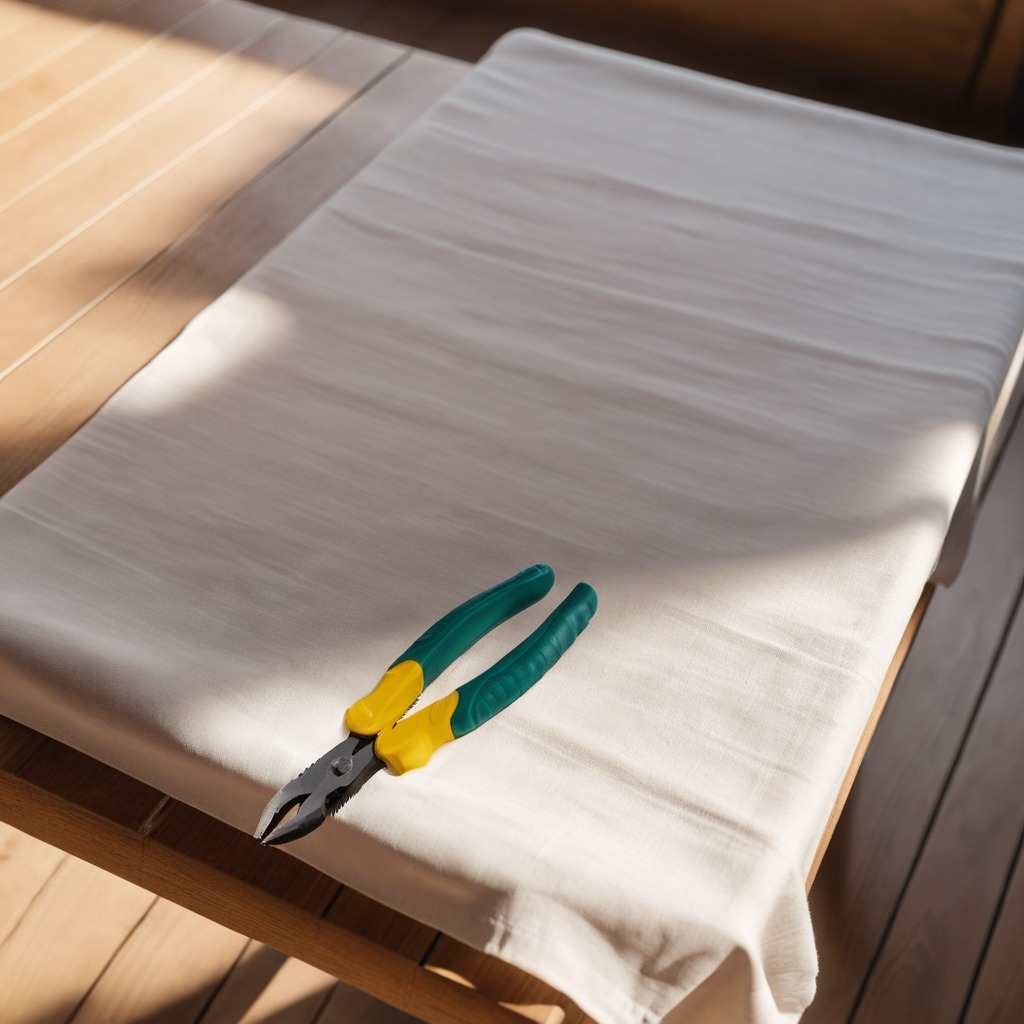
A plier is lying on a wooden table in an outdoor workshop during daytime bright natural light soft shadows worn but beneath the cloth.